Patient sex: F
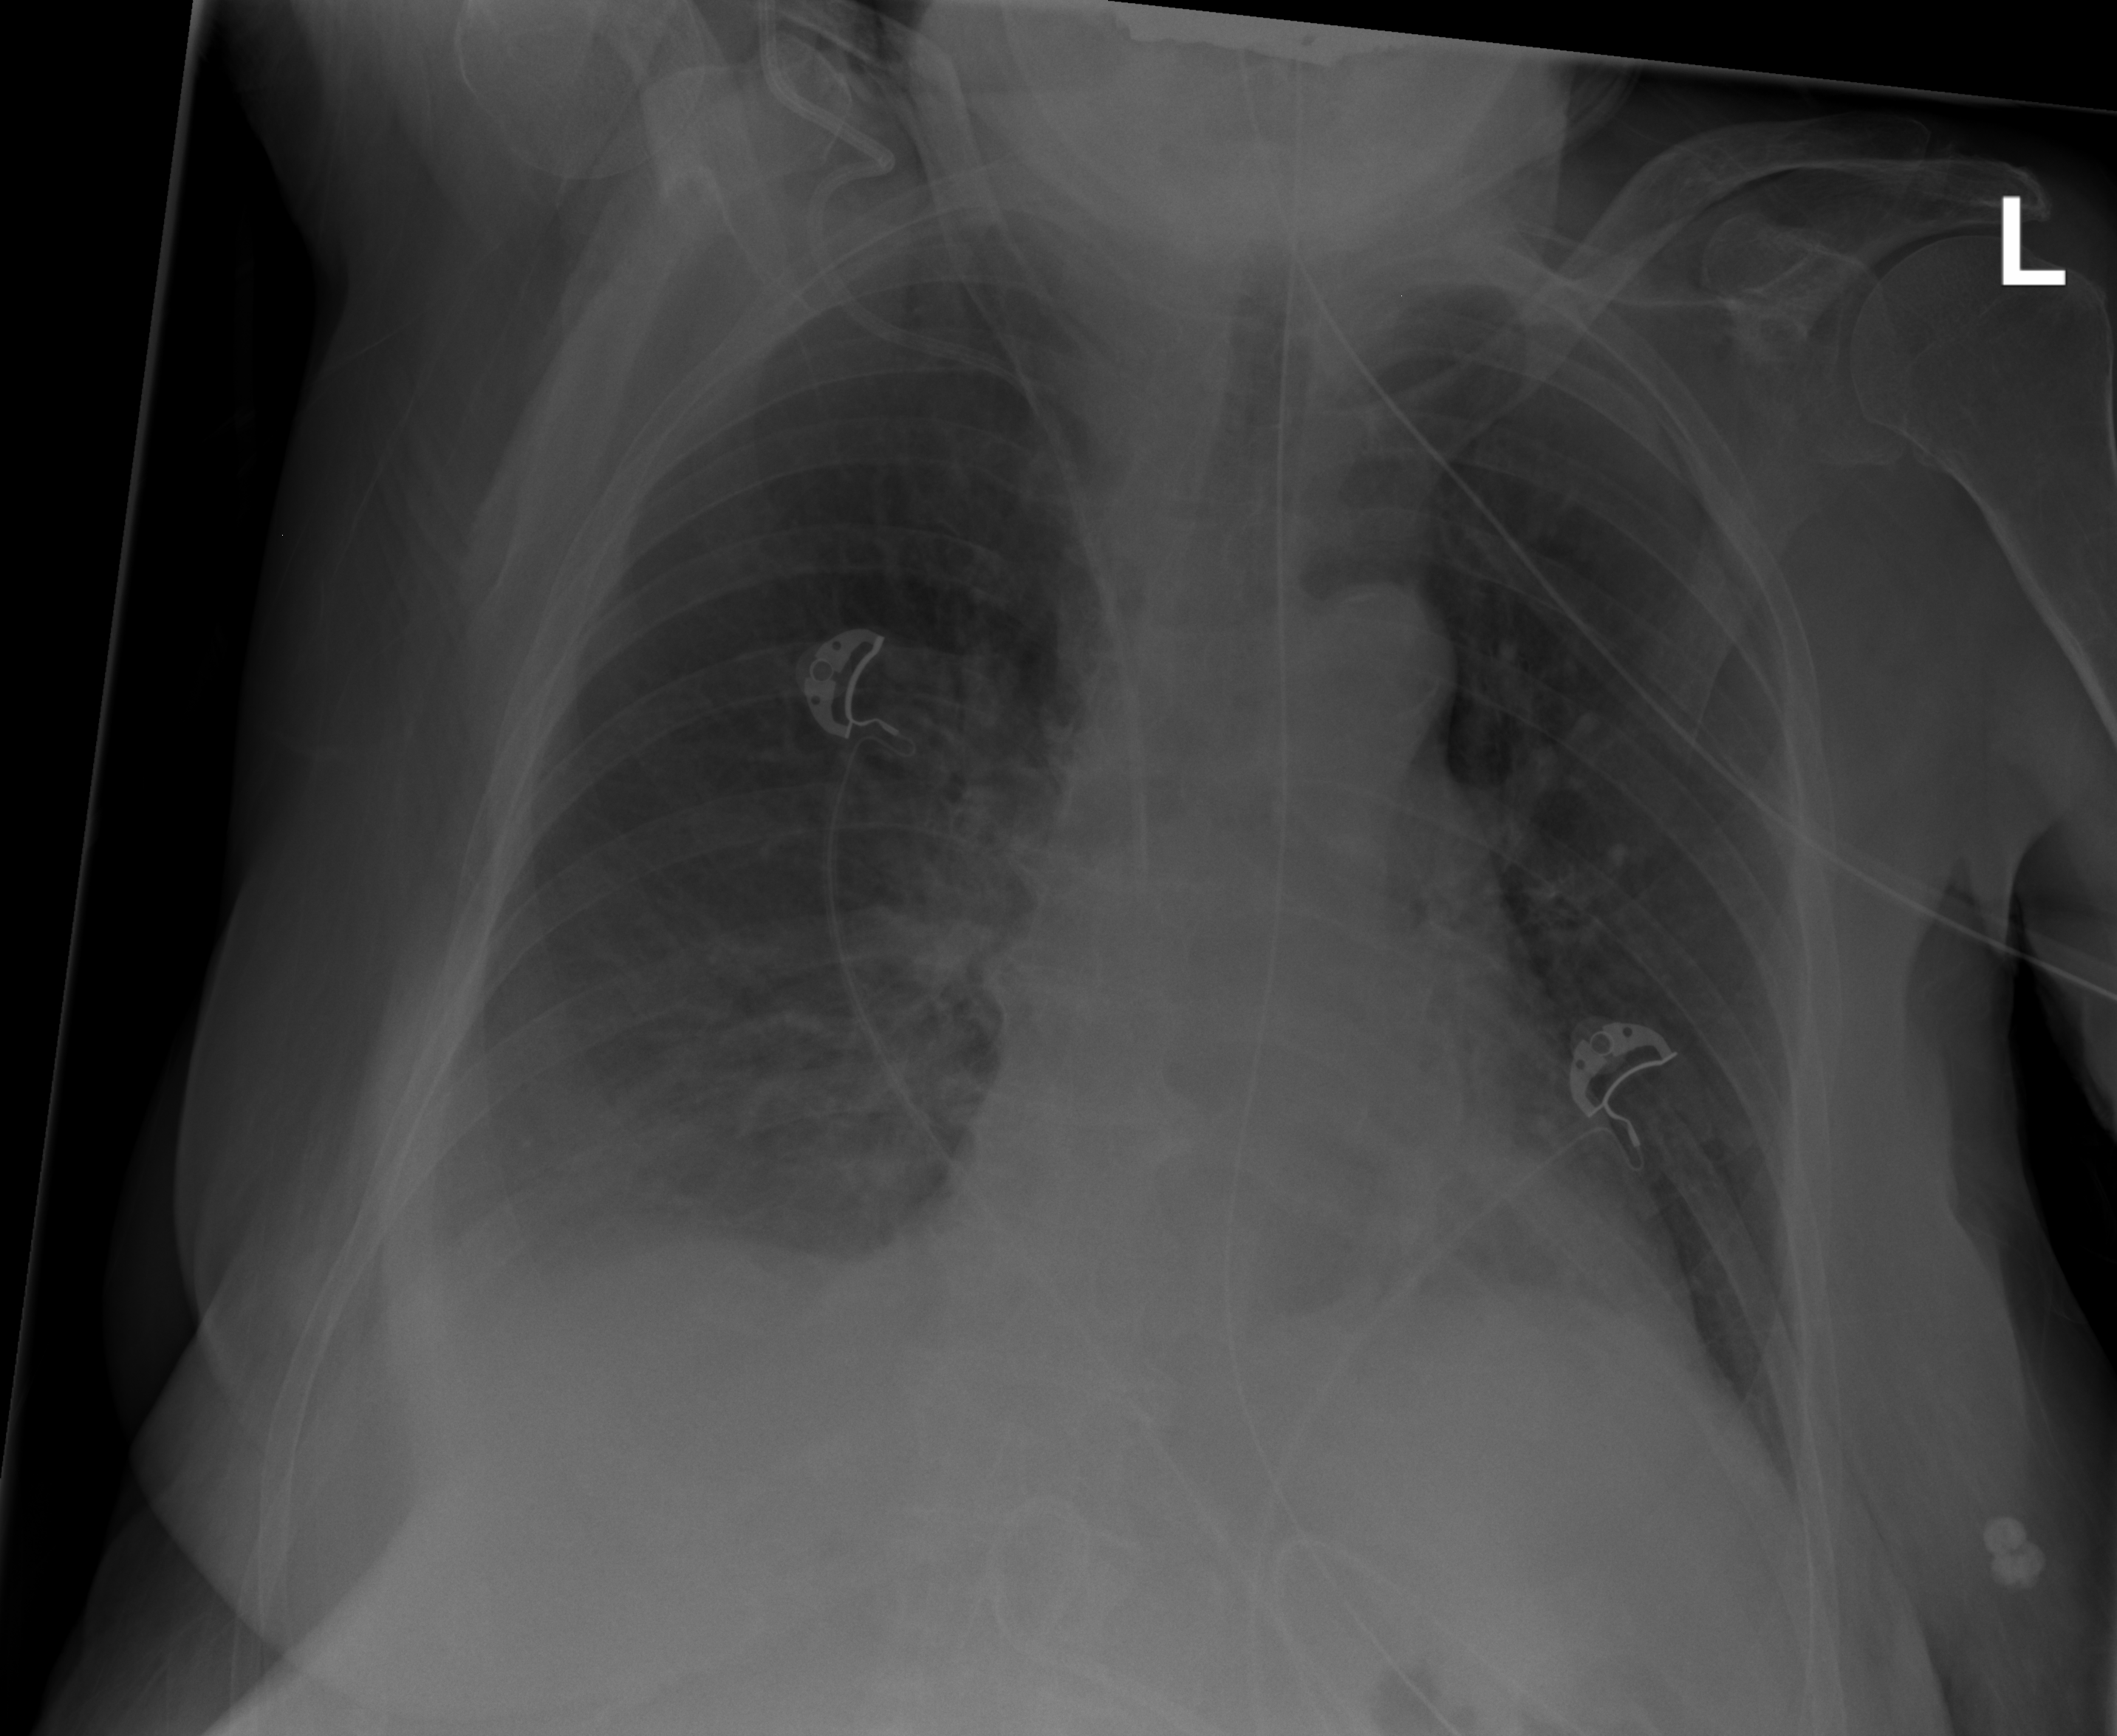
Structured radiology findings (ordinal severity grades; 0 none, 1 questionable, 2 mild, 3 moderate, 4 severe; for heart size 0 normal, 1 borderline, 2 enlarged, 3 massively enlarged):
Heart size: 1
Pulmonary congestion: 1
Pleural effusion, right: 3
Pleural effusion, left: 1
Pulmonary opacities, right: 0
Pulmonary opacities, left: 0
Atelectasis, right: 3
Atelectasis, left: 0